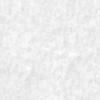
Label: no_change